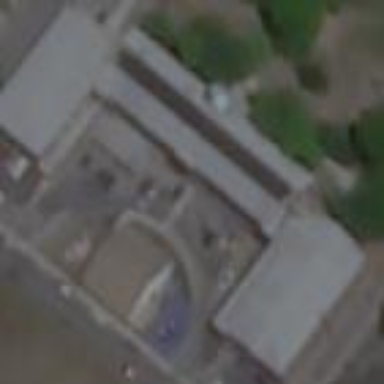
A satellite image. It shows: School building.